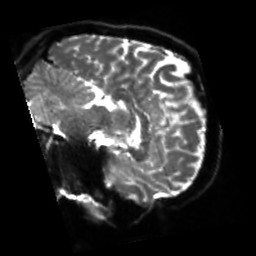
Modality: sbref
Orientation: sagittal
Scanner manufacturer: siemens
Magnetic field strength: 3 T
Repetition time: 4 s
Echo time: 0.0594 s